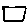
Label: square